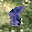
Label: 8